Question: I have a given data columns A,B,C & E. And I tried to write a vlookup formula with autofill function in cell F1 & G1. But I don't know why F2 & G2 are blanks and move all the results offset 1 cell.
F1 formula:
'''
={ "EventStartDate"; arrayformula(iferror(VLOOKUP(E:E,A$2:B,2,False))) }
'''
G2 formula:
'''
={ "BoothNo"; arrayformula(iferror(VLOOKUP(E:E,A2:C,3,False))) }
'''

Any thoughts to rewrite the formula?
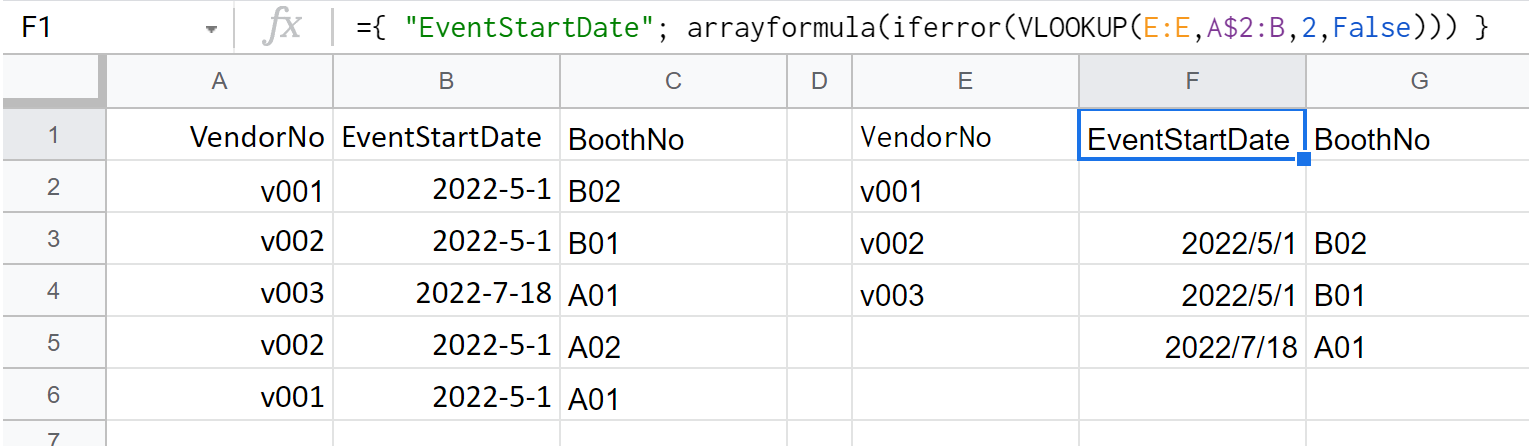
Answer: Try changing E:E to E2:E
'''
={ "EventStartDate"; arrayformula(iferror(VLOOKUP(E2:E,A2:B,2,False))) }
'''
and see if that works?